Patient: sex F, age 26
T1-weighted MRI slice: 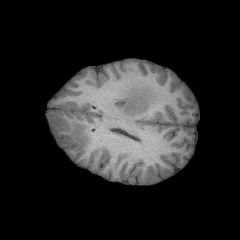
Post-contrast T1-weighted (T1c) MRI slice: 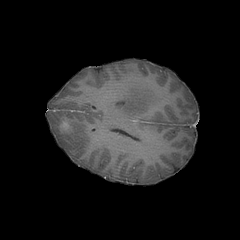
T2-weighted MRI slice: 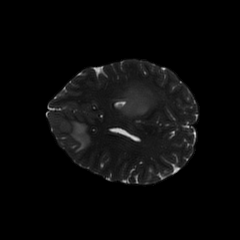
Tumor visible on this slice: yes
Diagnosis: Glioblastoma, IDH-wildtype
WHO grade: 4